七年级 · 解析几何
如图, 直线 $A B 、 C D$ 相交于点 $O$, “阿基米德曲线”从点 $O$ 开始生成, 如果将该曲线与每条射线的交点依次标记为 $2,-4,6,-8,10,-12, \ldots$. 那么标记为 “ -2020 ” 的点在 $(\quad)$

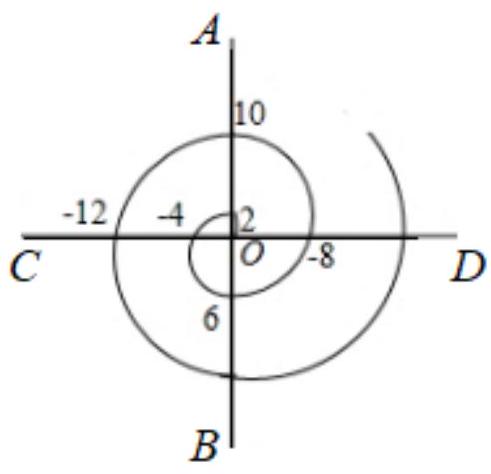
A. 射线 $O C$ 上
B. 射线 $O D$ 上
C. 射线 $O A$ 上
D. 射线 $O B$ 上
答案: A
解析: 析】解：观察图形的变化可知:

奇数项: $2 、 6 、 10 、 14 \ldots 4 n-2$ ( $n$ 为正整数);

偶数项: $-4 、-8 、-12 、-16 \ldots-4 n$.

$\because-2020$ 是偶数项,

$\therefore-4 n=-2020$,

$\therefore n=505$.

$\because$ 每四条射线为一组, $O C$ 为始边,

$\therefore 505 \div 4=126 \ldots 1$.

$\therefore$ :标记为 “ $-2020 ”$ 的点在射线 $O C$ 上.
故选: $A$.

根据图形的变化, 每四条射线为一组, 从 $O C$ 开始, 用 2020 除以 4 等于 505, 即可得出结论.

本题考查了规律型-图形的变化类, 解决本题的关键是观察图形的变化寻找规律.